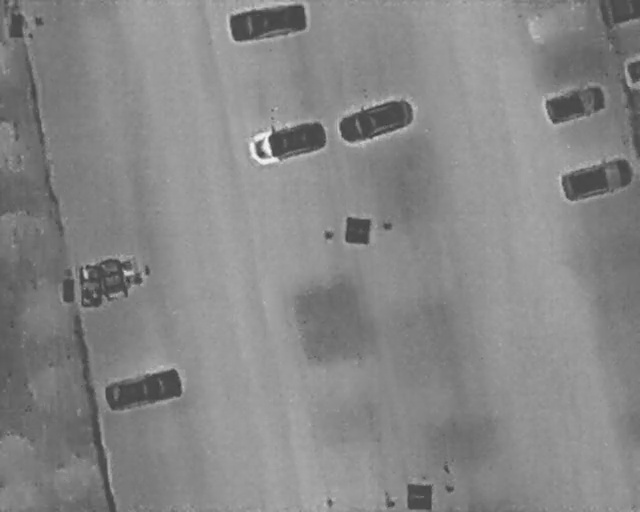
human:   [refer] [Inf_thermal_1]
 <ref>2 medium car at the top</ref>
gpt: <box>[[38, -3, 44, 12, 2], [55, 16, 61, 31, 162]]</box>

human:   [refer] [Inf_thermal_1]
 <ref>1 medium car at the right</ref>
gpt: <box>[[90, 27, 96, 41, 168]]</box>